Interaction volume radius: 10 \u00c5
Interaction volume height: 20 \u00c5
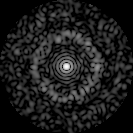
Disorder parameter: 0.8637